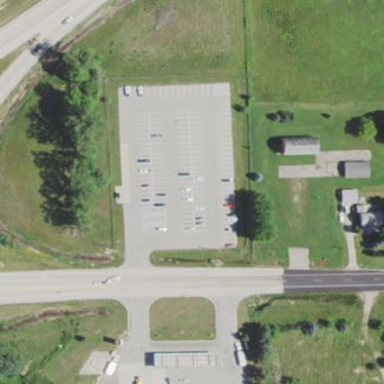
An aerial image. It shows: Parking area with asphalt surface. It is designated for bus park and ride.